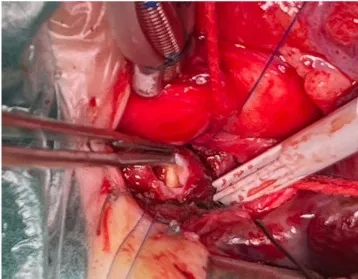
The bilateral TFB were removed through surgical procedures under extracorporeal circulation. Visualization of Bilateral TFB.
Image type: medical_photograph (other_medical_photograph)